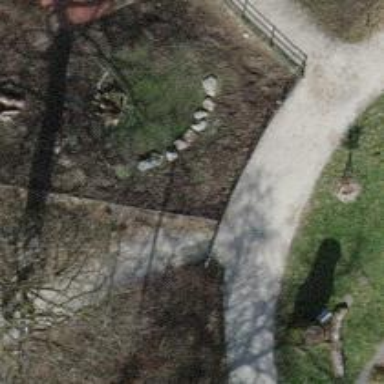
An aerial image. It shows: Gate.